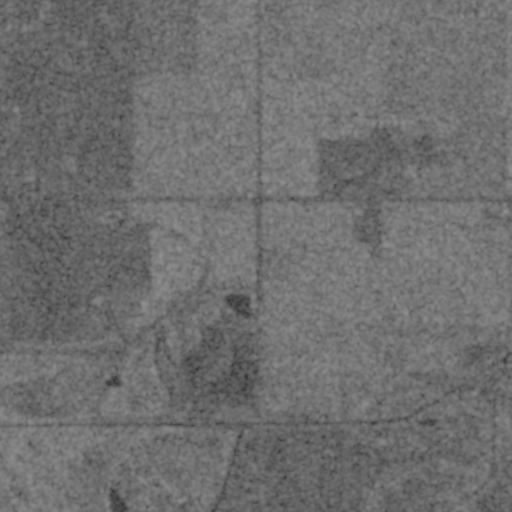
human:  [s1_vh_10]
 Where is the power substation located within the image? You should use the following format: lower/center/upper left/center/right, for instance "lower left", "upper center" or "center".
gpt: The power substation is located in the lower right of the image.
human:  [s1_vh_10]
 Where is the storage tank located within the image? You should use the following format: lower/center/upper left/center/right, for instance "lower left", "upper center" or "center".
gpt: The storage tank is located in the center left of the image.
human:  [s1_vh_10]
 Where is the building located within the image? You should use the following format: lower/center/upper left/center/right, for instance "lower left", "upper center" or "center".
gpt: The building is located in the center left of the image.
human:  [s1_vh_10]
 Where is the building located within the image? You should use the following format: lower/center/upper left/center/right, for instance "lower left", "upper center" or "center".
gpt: The building is located in the center left of the image.
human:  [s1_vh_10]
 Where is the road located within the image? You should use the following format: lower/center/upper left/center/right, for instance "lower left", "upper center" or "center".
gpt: There is no road in the image.

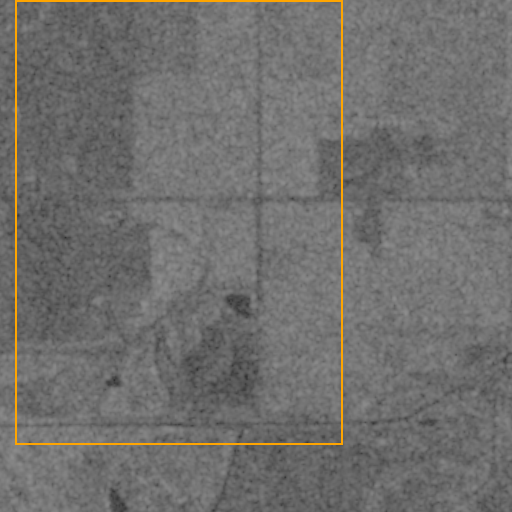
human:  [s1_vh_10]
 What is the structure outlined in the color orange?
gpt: The structure outlined in orange is a quarry.
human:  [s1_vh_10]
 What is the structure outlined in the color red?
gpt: There is no red outline.